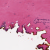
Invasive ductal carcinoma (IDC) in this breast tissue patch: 0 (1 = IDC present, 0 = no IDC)